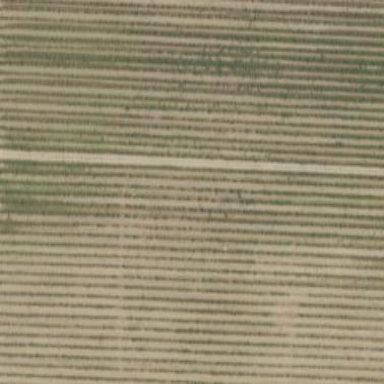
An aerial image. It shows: Beautiful vineyard in the countryside.